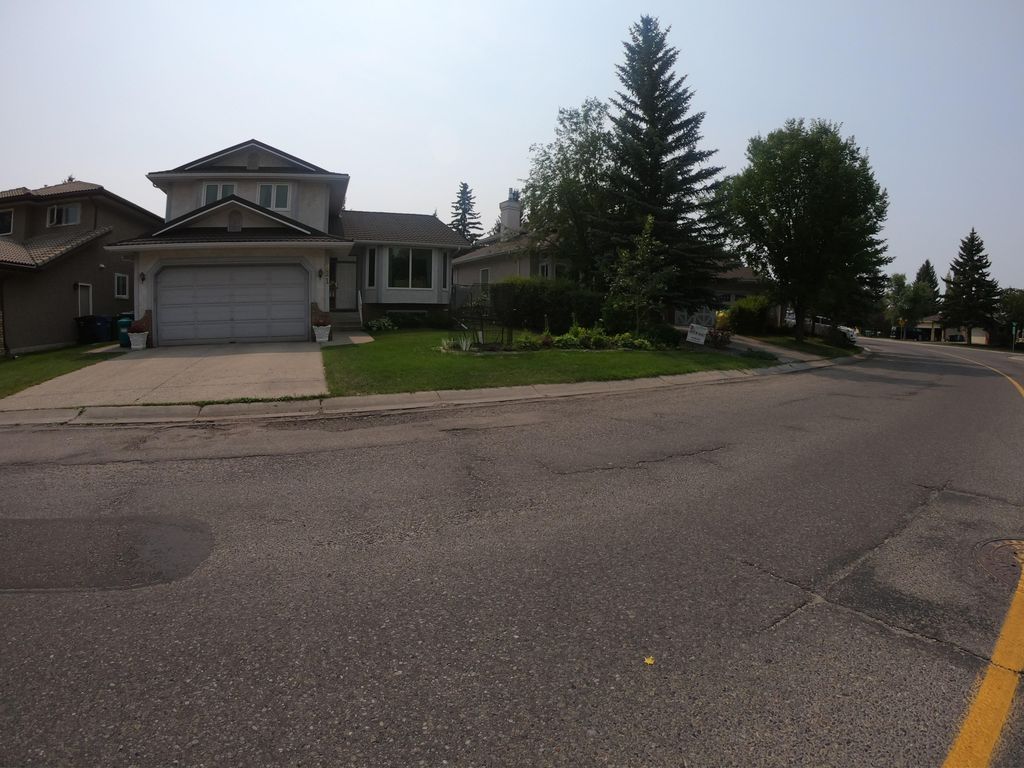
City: calgary